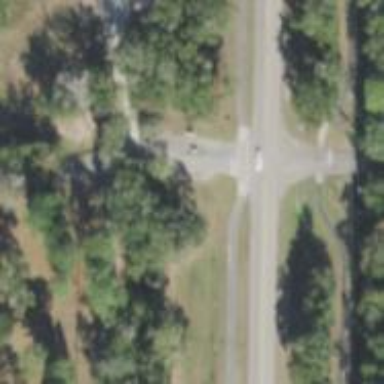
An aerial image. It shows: Uncontrolled road crossing.